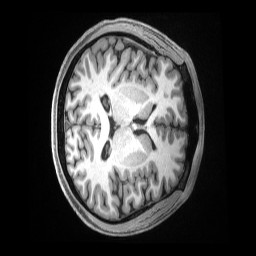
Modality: T1w
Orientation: axial
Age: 22
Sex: male
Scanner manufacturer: siemens
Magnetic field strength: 3 T
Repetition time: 2.5 s
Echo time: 0.00181 s